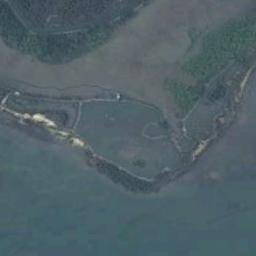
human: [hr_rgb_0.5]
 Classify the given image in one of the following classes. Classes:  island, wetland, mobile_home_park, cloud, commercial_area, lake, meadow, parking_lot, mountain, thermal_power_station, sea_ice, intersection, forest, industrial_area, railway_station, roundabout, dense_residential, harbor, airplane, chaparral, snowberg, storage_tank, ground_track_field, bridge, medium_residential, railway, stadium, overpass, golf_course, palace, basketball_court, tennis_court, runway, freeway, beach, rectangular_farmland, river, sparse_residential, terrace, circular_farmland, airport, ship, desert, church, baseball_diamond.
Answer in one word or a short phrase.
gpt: island